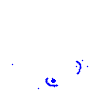
Particle: proton